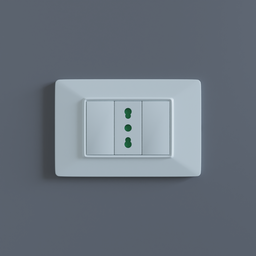
Label: appliances